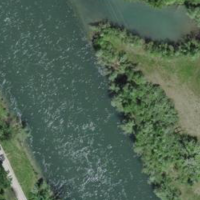
EUNIS habitat code: 15
Species observed at this site:
Vicia sepium